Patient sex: M
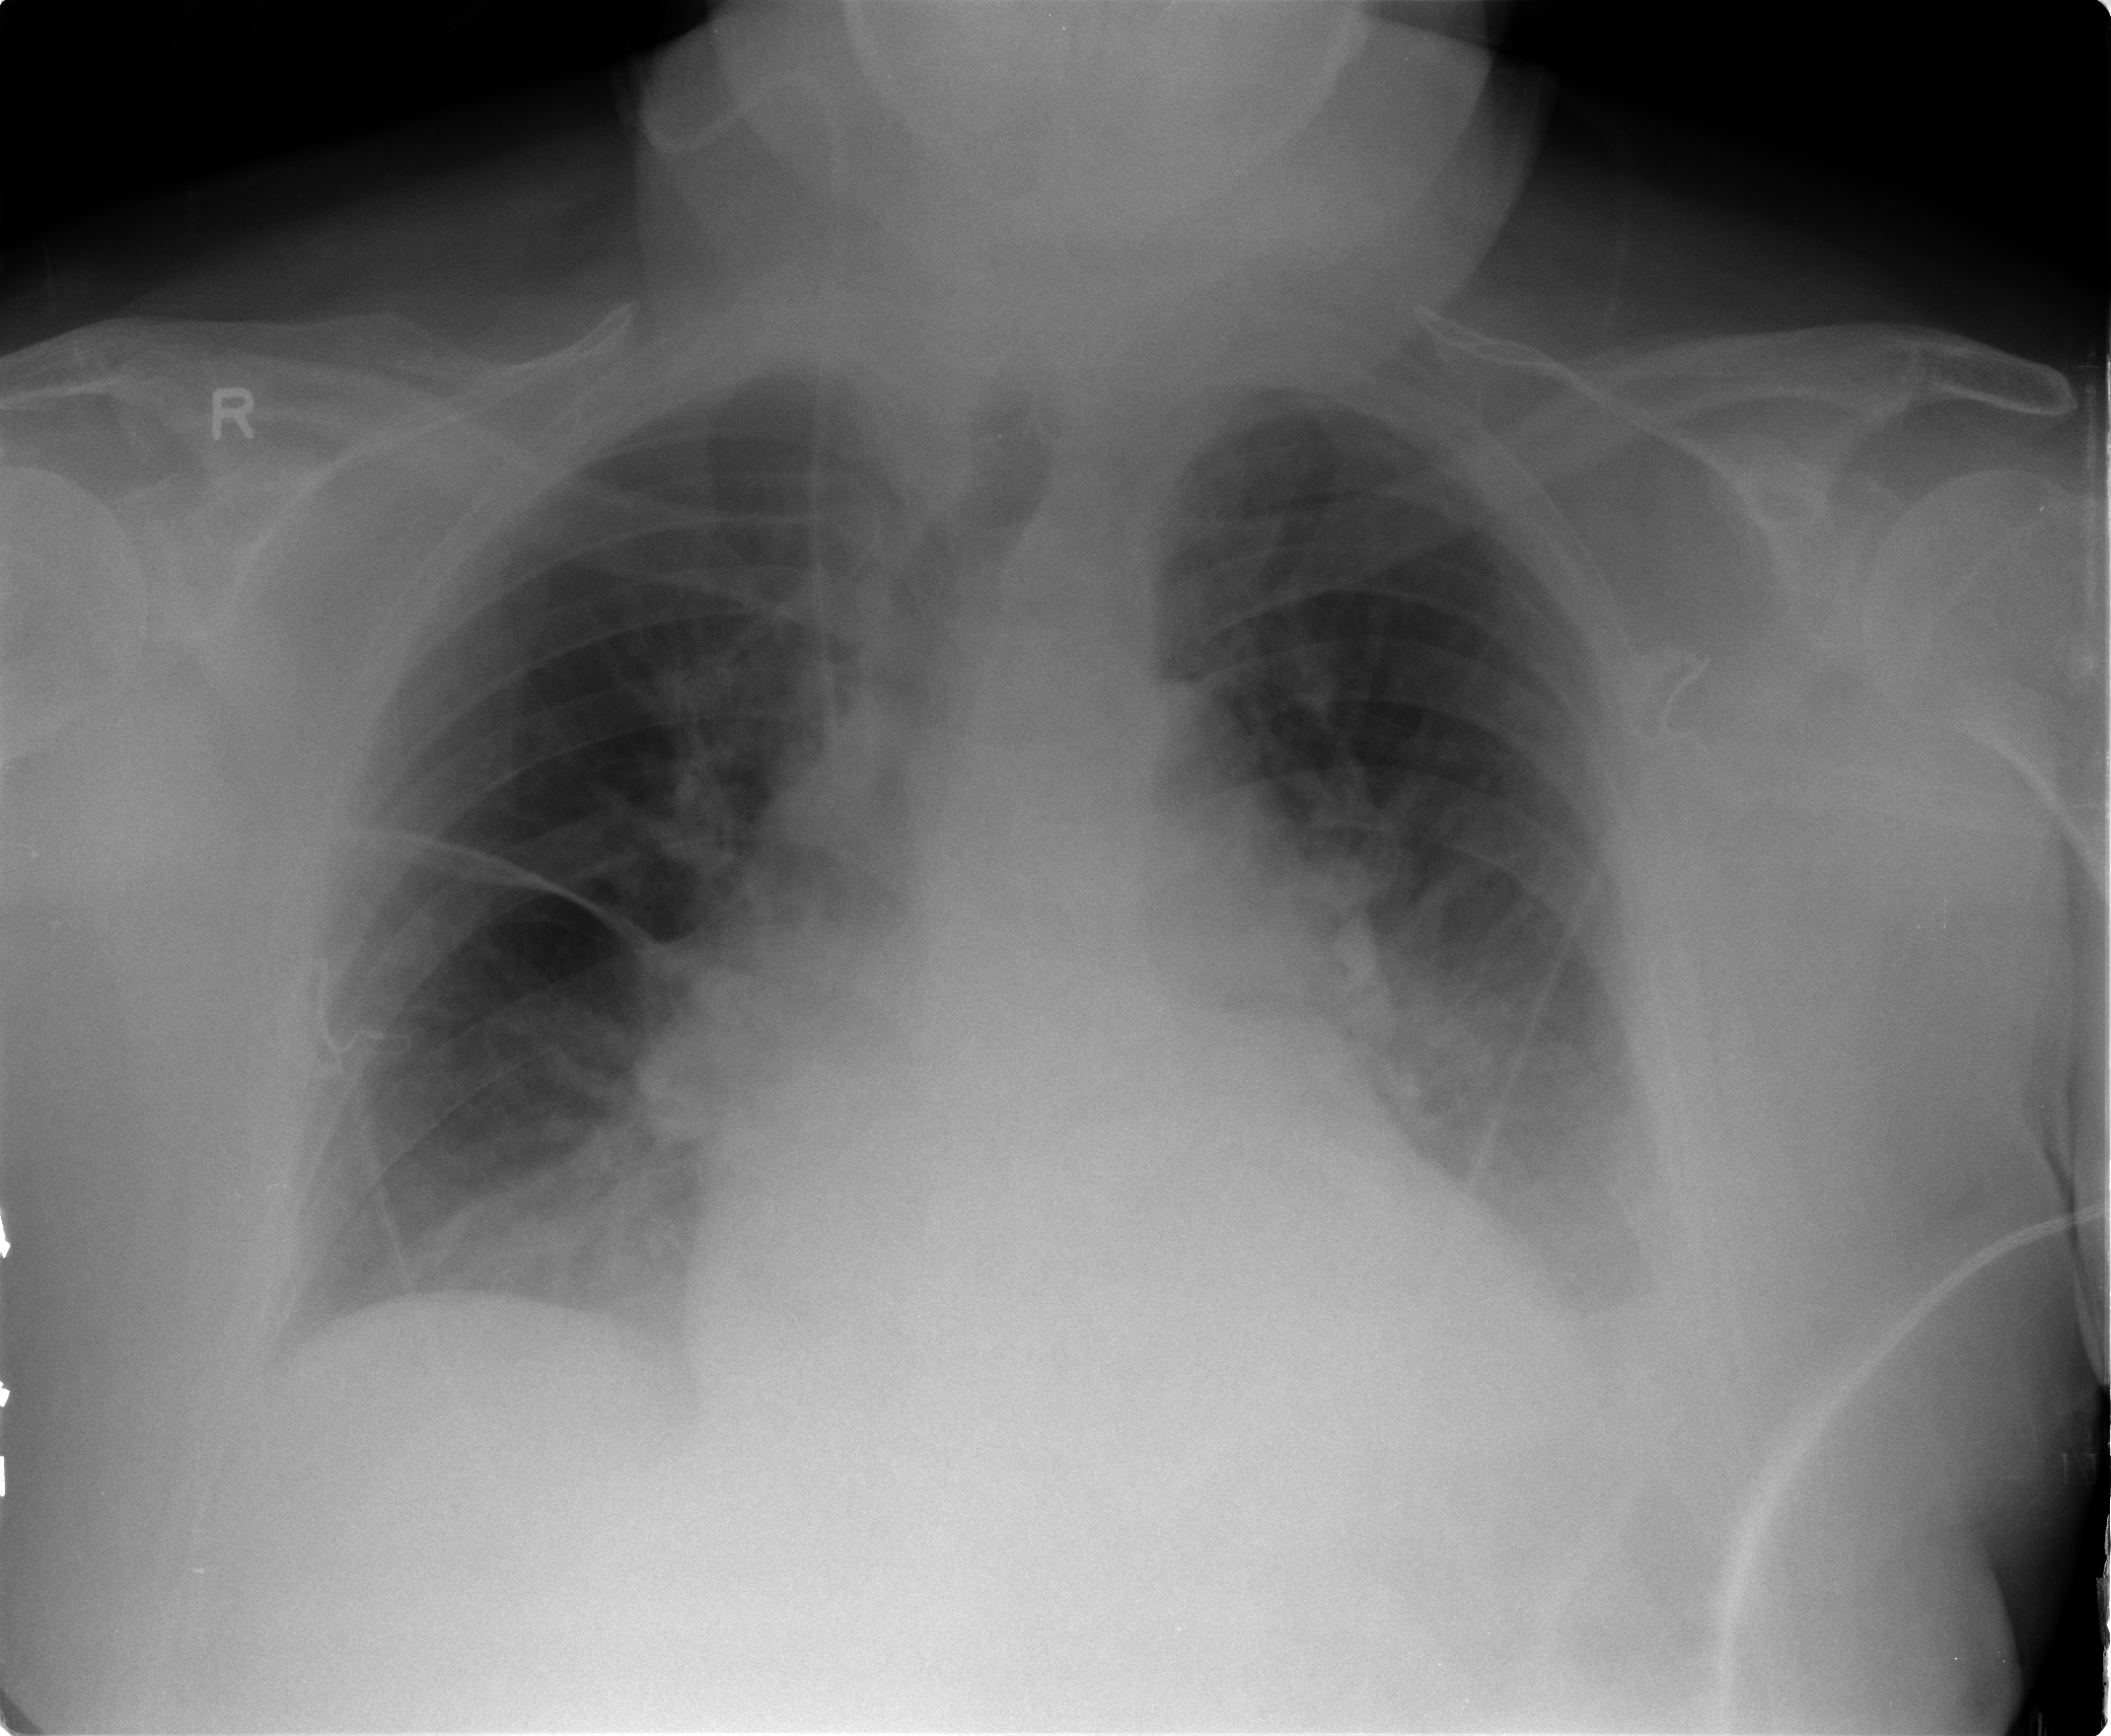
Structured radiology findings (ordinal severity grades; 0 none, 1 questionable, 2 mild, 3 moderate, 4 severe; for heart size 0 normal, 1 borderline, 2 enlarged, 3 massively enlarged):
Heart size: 2
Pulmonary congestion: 2
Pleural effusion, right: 2
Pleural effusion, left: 3
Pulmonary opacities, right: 2
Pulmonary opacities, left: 0
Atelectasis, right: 2
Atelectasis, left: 2